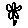
Label: flower